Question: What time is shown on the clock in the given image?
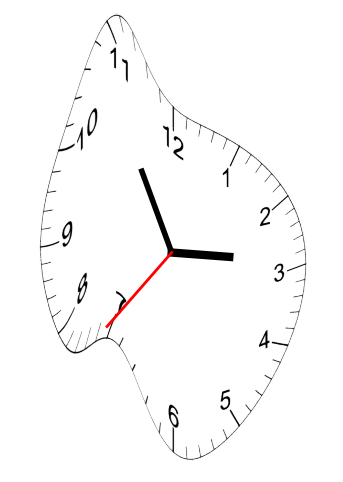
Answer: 02:54:36